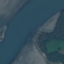
Label: River